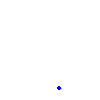
Particle: proton